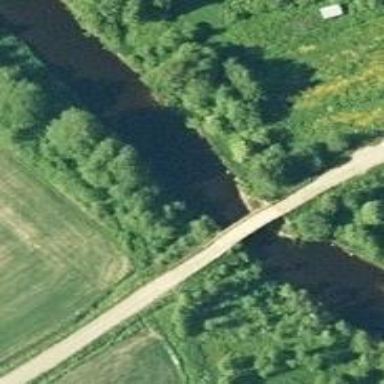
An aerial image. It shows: Unclassified road on bridge.